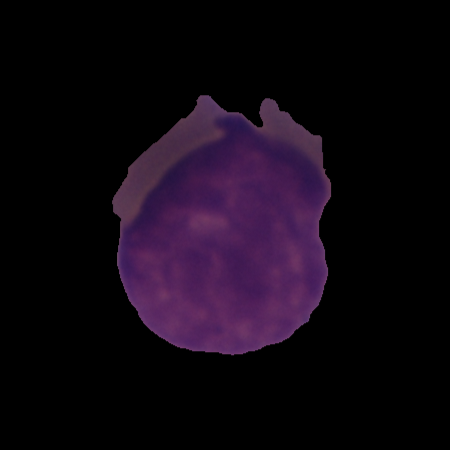
Label: cancer